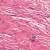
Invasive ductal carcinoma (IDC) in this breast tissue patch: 0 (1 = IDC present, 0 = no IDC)